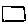
Label: square